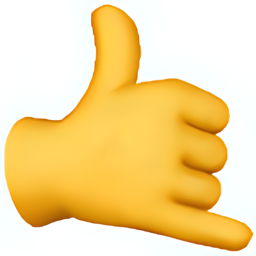
Name: call me hand
Emoji: 🤙
Group: People & Body
Sub-group: hand-fingers-partial